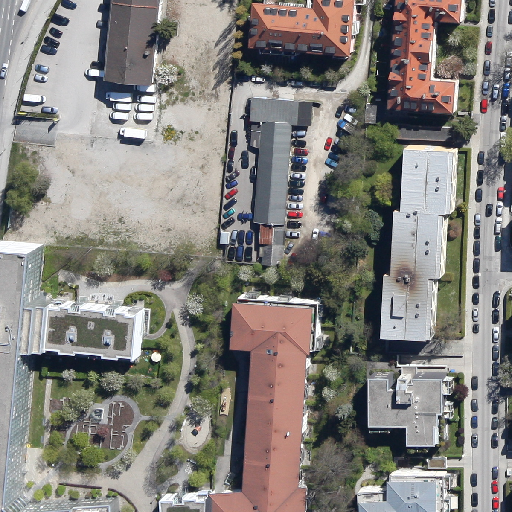
Referring expression: bikeway